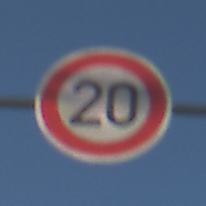
Verkehrszeichen: Geschwindigkeit20
Umgebung: Outdoor, Nature
Tageszeit: MorningAfternoon
Wetter: PartlyCloudy
Licht: Natural
Jahreszeit: NotSpecified
Kontrast: HighContrast